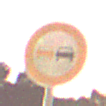
Verkehrszeichen: Ueberholverbot
Umgebung: Outdoor, Suburban
Tageszeit: Night
Wetter: Clear
Licht: Artificial
Jahreszeit: NotSpecified
Kontrast: MediumContrast